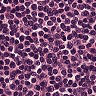
Metastatic tissue present: no